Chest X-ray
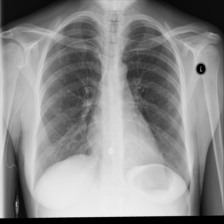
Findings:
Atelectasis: negative
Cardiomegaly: negative
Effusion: negative
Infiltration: positive
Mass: negative
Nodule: negative
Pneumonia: negative
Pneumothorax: negative
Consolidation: negative
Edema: negative
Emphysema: negative
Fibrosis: negative
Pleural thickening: negative
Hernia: negative